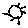
Label: sun